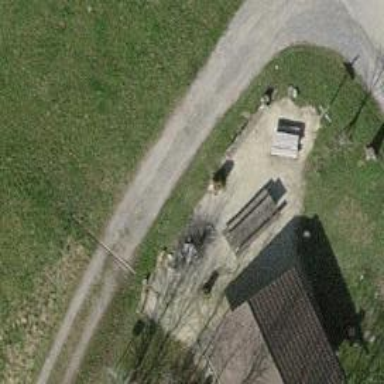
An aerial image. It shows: Picnic table located in leisure land area.